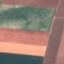
Label: AnnualCrop